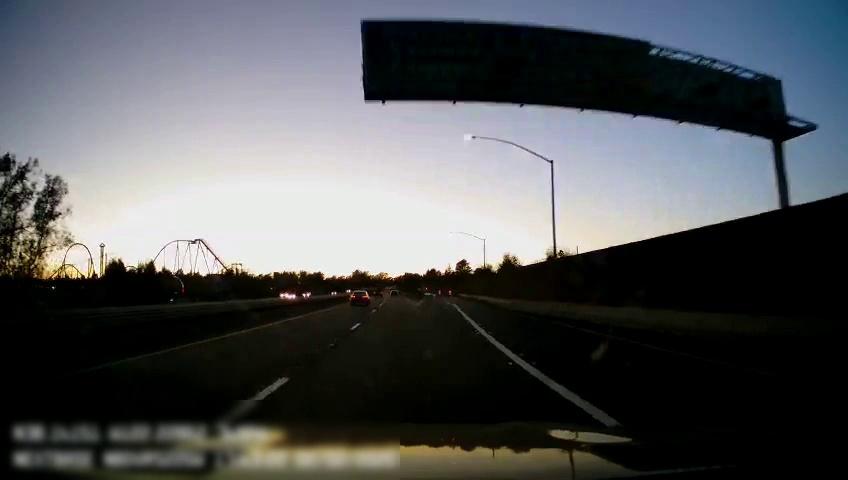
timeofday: Dusk/Dawn/Twilight
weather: Sunny
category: Drivable Space
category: Vehicles | Car
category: Lanes | Alternate Lane
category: Lanes | Alternate Lane
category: Lanes | Alternate Lane
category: Lanes | Current Lane
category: Lanes | Alternate Lane
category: Lanes | Alternate Lane
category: Traffic | Signs